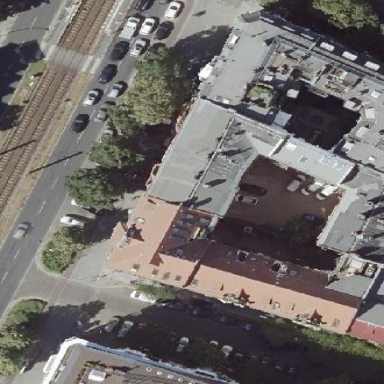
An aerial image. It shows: Grey apartments building with red gambrel roof made of roof tiles.